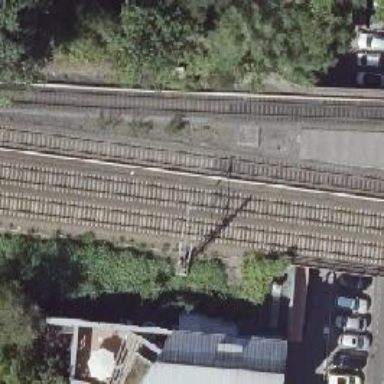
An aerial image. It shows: Milestone along the railway track with catenary mast.